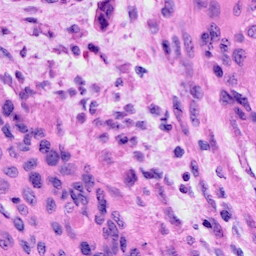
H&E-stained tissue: Cervix